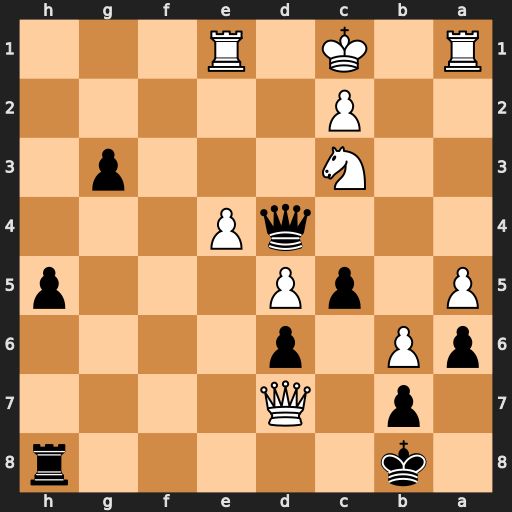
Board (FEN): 1k5r/1p1Q4/pP1p4/P1pP3p/3qP3/2N3p1/2P5/R1K1R3
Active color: b
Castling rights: -
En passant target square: -
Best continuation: Qxc3 Qxd6+ Ka8 Rd1 Qxa1+